Question: My last question was going this path before, but I think this warrants a new question because I want to to go for this path now (instead of attempting to do what I was trying to do in my other question).
What I want to do is to have "Invisible" values in NSUserDefaults. I don't care about Apple's guidelines because my app is aimed at Jailbroken phones. This is what I have so far:
The root.plist in settings.bundle looks like this (so far, because I want to add a password field later):

first_launch is a value that I don't want the user to modify directly. As it's name may imply, it's value will be "false" once the user launches the app once and goes through my small configuration wizard.
Like you can see in the plist, first_launch has TRUE/YES as it's initial value, yet this code:
'''
NSUserDefaults *defaults = [NSUserDefaults standardUserDefaults];
NSLog(@"%d", [defaults boolForKey:@"first_launch"]);
'''
ALWAYS show me it's 0. What can I do to have "invisible" values in my settings bundle? I don't want the user to modify first_launch for obvious reasons, and I always want to add a password field that will only be accessible from the app itself.
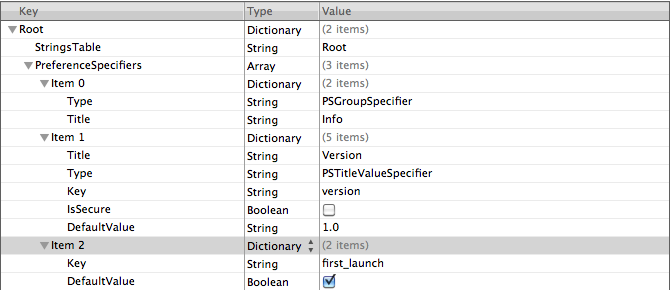
Answer: 'NSUserDefaults' values are invisible to the Settings app unless they are added in a 'Settings.bundle'.
You can store information in NSUserDefaults by using this code:
'''
[[NSUserDefaults standardUserDefaults] setObject:someObject forKey:@"stringKey"];
'''
So, in your app delegate, try this:
'''
if([[NSUserDefaults standardUserDefaults] boolForKey:@"firstLaunch"] != NO){
// Do first run stuff here...
// Then, set the firstRun flag to NO
[[NSUserDefaults standardUserDefaults] setBool:NO forKey:@"firstLaunch"];
}
'''
Switches and Grouped data and the like must be initialized in code or set by the user for them to work.
You need to manually change value of the '@"firstLaunch"' key.
'''
if([[NSUserDefaults standardUserDefaults] boolForKey:@"firstLaunch"] == NO){
NSLog(@"The app has never been launched before.");
// Notice the changed value here:
[[NSUserDefaults standardUserDefaults] setBool:NO forKey:@"firstLaunch"];
} else {
NSLog(@"The app was launched before.");
}
'''